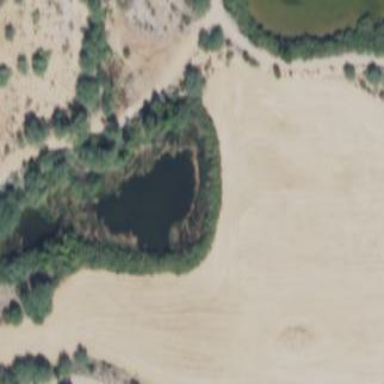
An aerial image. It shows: Infiltration basin filled with water.